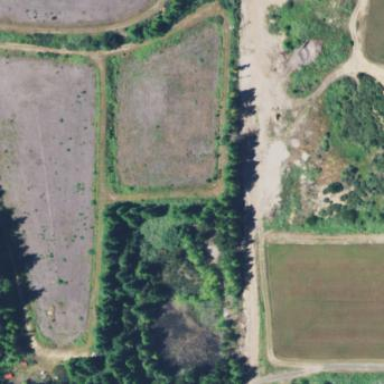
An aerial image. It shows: Farmland where cranberries are grown.